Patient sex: M
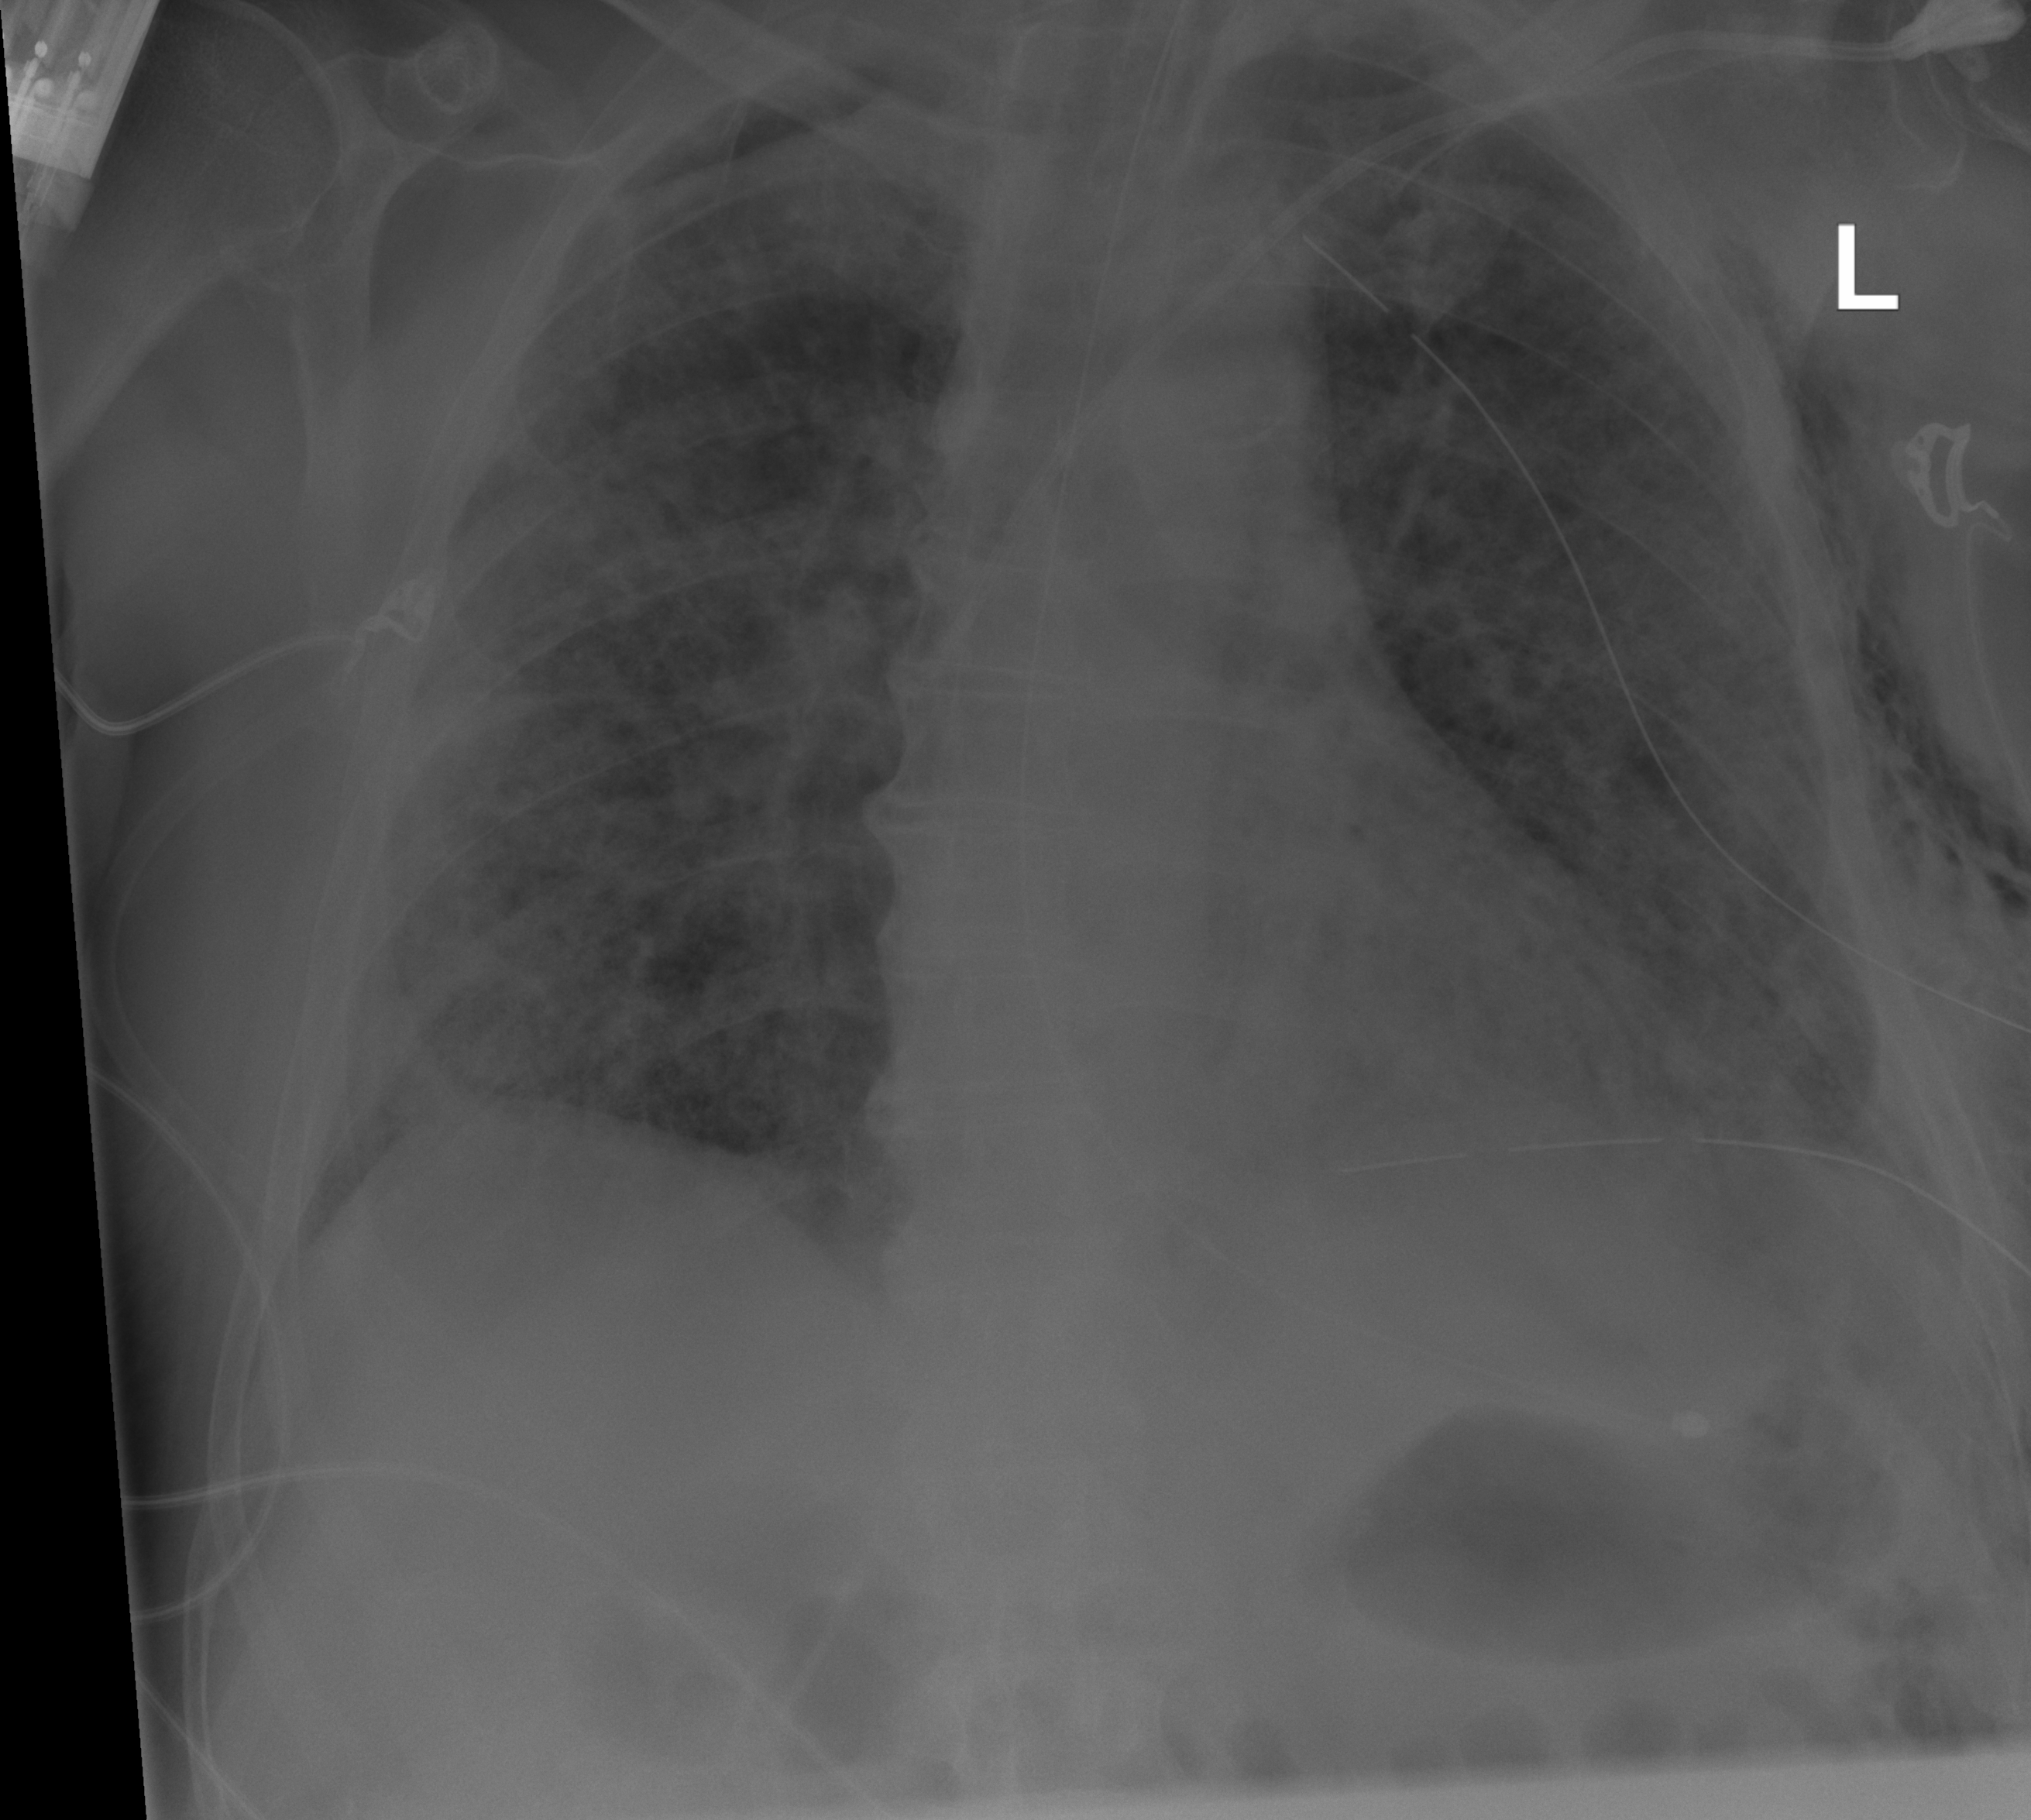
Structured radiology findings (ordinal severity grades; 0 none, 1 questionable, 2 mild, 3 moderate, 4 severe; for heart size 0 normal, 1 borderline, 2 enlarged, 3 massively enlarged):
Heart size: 0
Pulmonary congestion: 0
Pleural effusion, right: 2
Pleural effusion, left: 2
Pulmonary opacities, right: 3
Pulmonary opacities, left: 3
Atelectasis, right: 2
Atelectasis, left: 2